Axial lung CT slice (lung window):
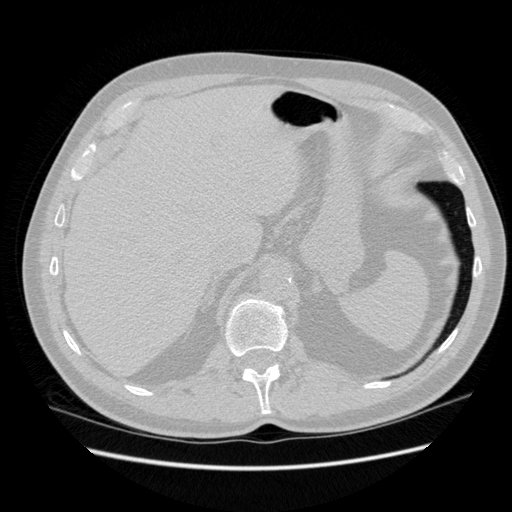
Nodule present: no